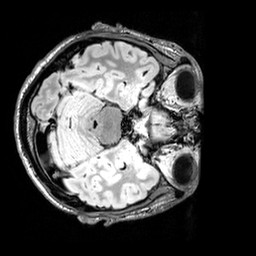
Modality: FLAIR
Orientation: axial
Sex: male
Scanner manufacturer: siemens
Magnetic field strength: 3 T
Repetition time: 5 s
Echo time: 0.395 s